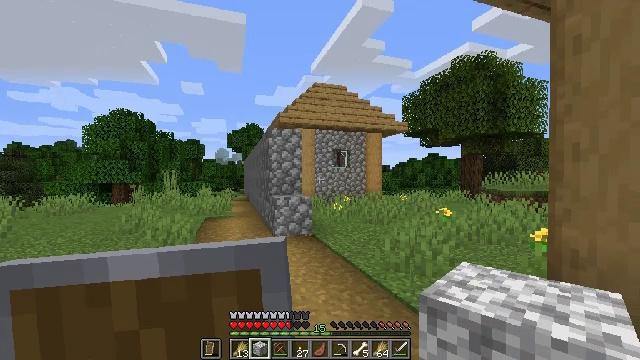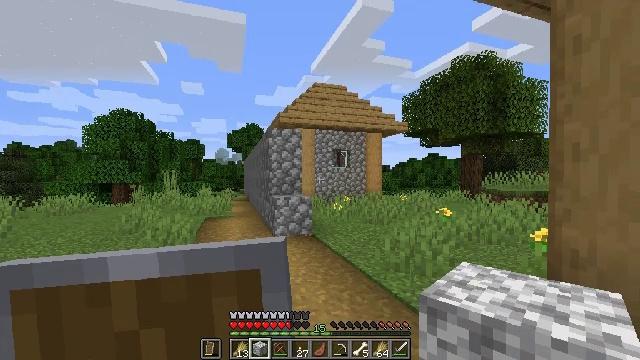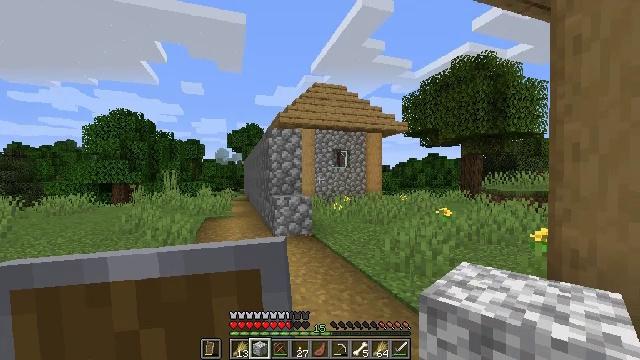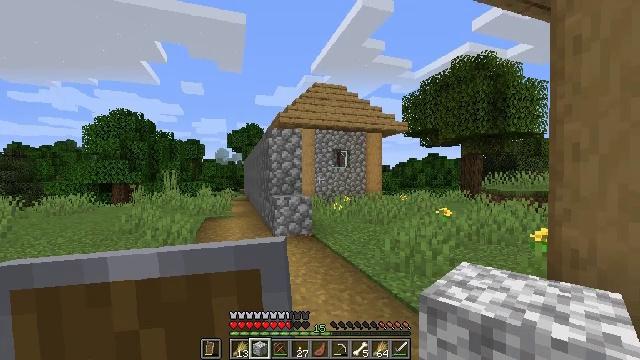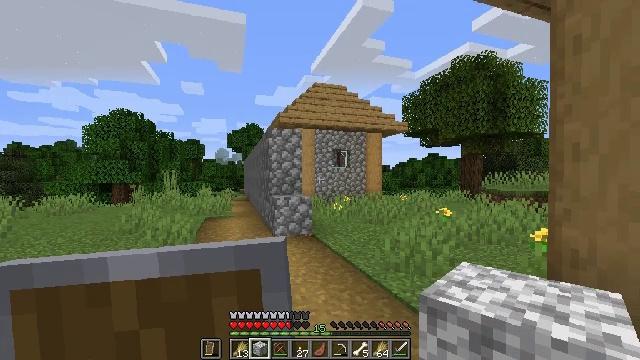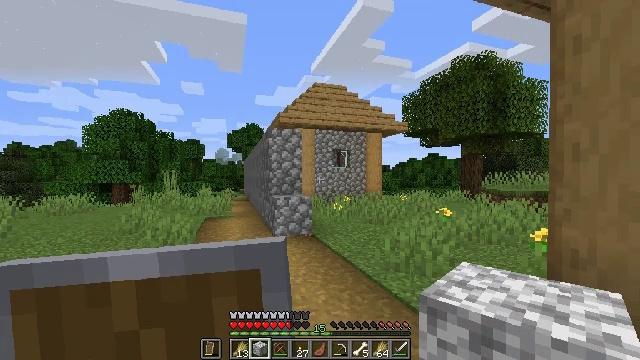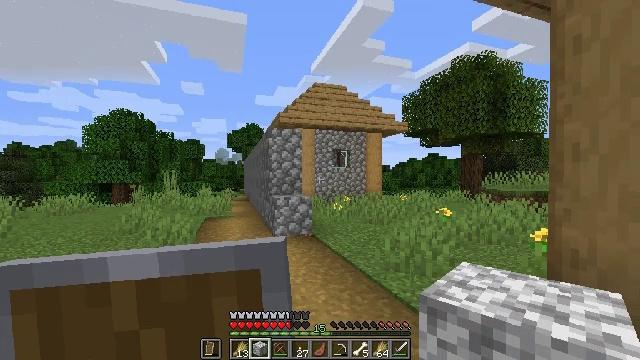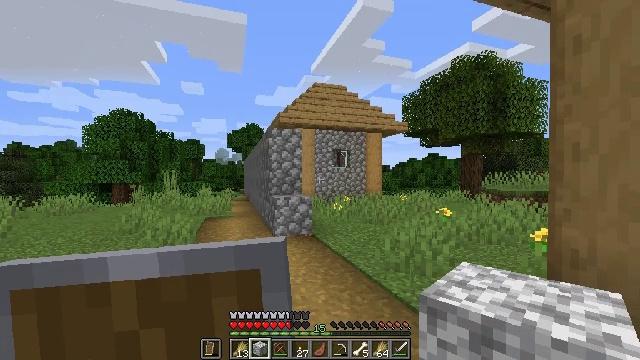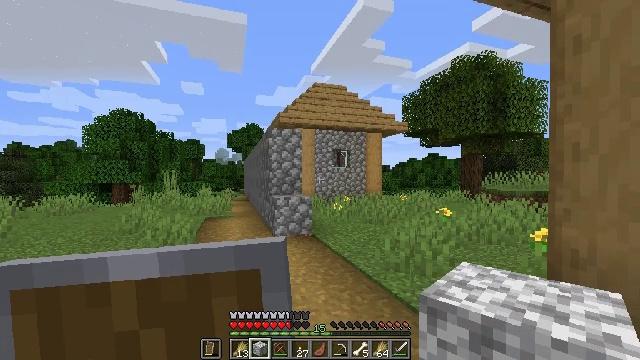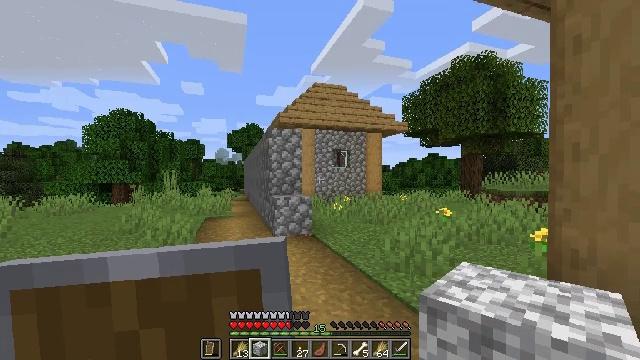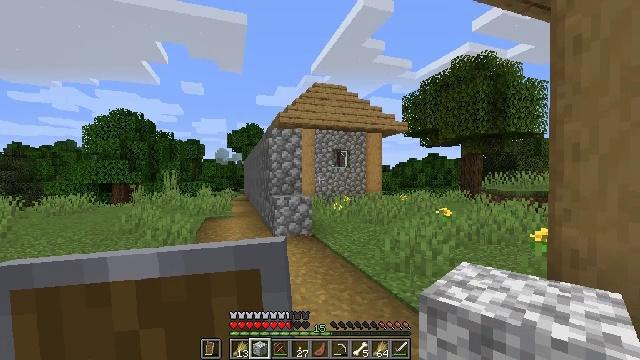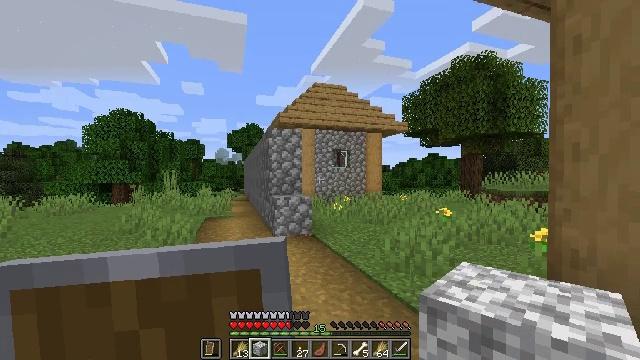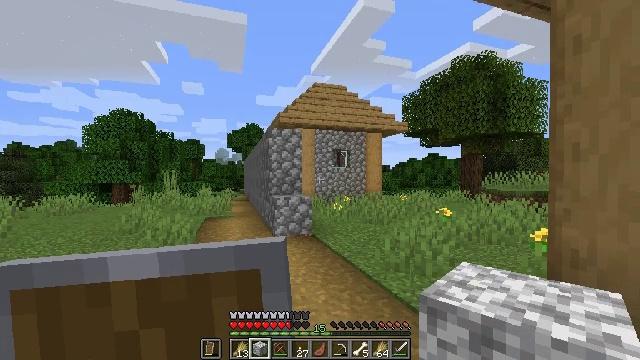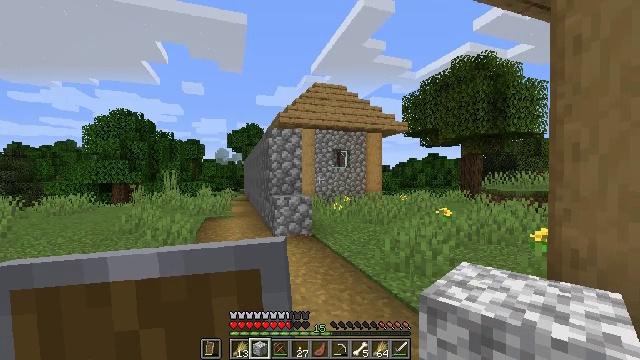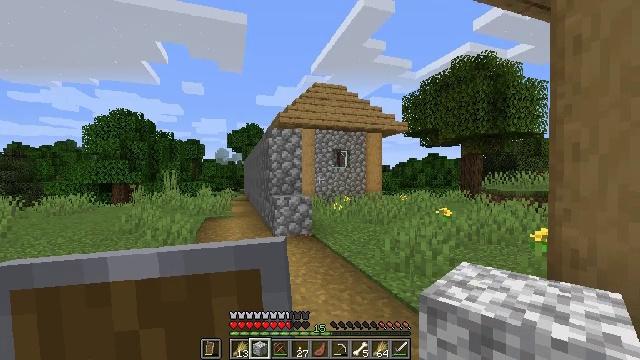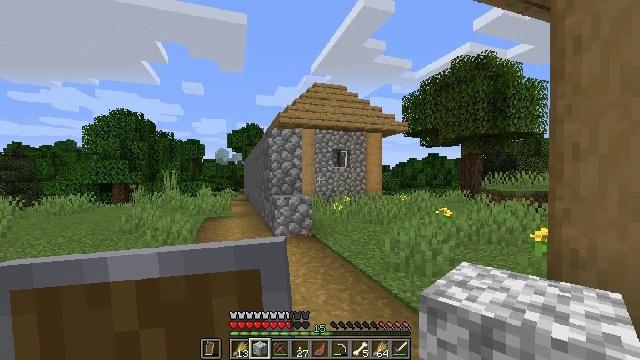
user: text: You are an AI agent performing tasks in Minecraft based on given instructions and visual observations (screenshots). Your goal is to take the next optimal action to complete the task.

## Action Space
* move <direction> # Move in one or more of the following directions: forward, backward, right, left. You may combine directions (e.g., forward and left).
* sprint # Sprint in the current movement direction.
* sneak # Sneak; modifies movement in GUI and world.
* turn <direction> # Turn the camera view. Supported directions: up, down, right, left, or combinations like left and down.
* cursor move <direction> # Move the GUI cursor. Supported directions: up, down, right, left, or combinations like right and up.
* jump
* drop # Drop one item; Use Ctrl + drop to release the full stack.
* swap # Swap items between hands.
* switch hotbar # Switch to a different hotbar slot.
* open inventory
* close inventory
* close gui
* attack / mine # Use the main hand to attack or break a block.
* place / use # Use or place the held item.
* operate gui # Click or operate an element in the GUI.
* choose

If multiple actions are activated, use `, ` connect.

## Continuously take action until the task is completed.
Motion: motion action
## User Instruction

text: Left click on the bell to mine it.
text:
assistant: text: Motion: no_op
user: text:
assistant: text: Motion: no_op
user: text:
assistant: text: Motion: no_op
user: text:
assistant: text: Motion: no_op
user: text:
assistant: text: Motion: sprint
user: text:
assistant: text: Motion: sprint
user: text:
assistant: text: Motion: sprint
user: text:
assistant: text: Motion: sprint
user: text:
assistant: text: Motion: sprint
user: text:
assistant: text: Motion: sprint
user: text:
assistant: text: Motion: sprint
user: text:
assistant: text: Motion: sprint
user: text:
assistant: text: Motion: sprint
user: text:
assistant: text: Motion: no_op
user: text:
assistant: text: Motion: no_op
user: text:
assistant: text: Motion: no_op
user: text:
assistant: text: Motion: no_op
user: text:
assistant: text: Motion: no_op
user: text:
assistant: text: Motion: no_op
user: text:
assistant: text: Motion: no_op
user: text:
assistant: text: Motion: no_op
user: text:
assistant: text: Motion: no_op
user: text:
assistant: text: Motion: no_op
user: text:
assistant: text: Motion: no_op
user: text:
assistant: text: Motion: no_op
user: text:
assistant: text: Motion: no_op
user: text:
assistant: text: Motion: no_op
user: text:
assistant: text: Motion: no_op
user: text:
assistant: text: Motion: no_op
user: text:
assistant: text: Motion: no_op